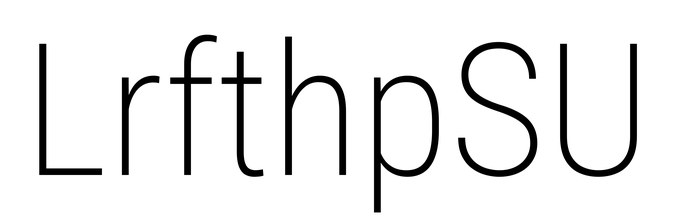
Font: Roboto_Condensed_ExtraLight